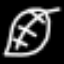
Label: leaf